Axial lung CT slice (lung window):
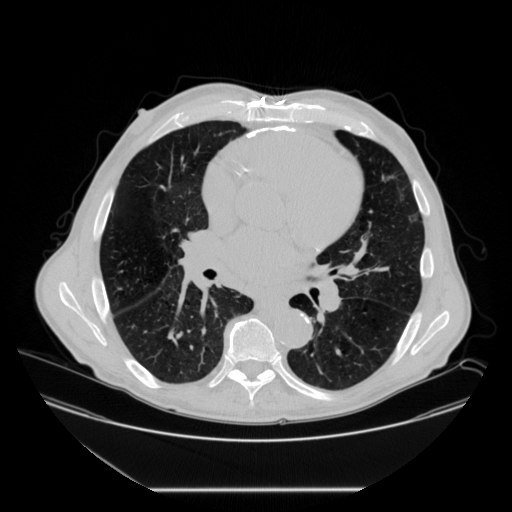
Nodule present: no